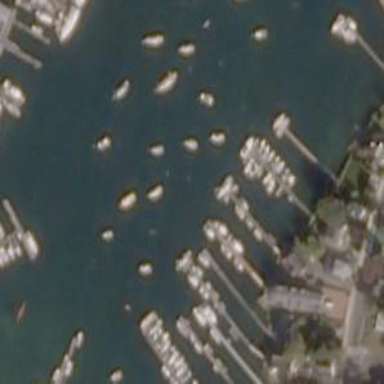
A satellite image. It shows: Man-made pier.